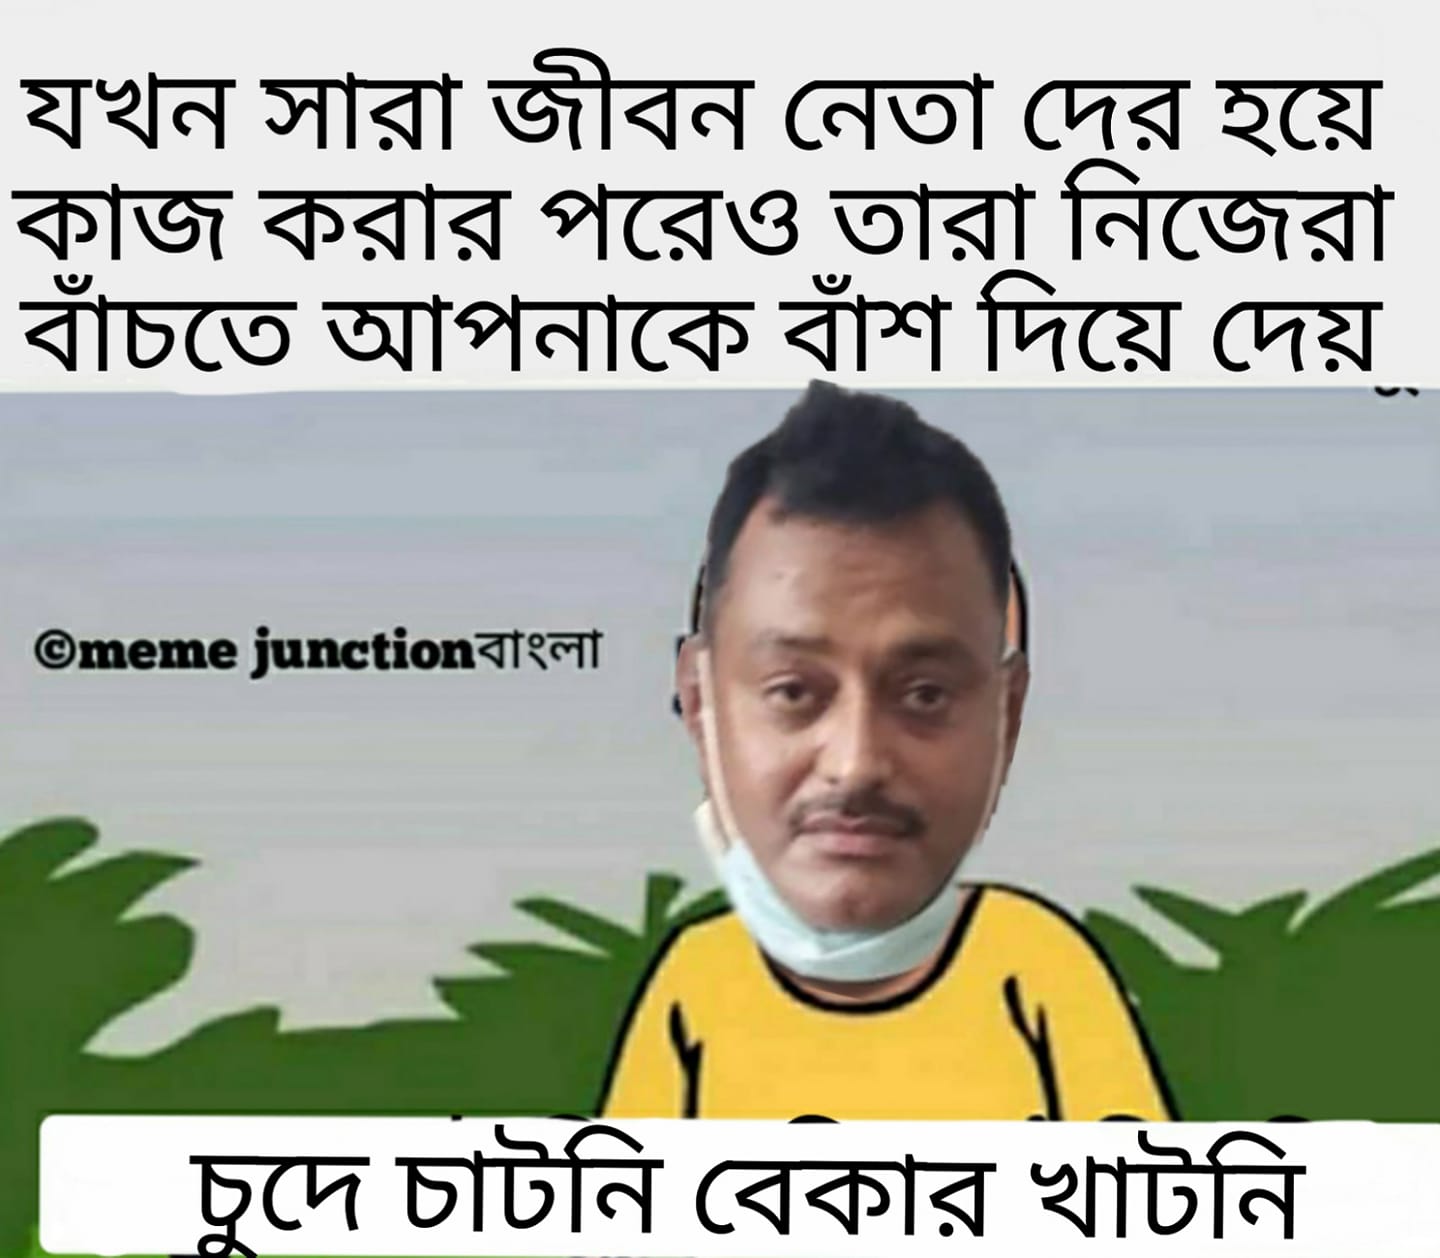
Text: যখন সারা জীবন নেতা দের হয়ে কাজ করার পরেও তারা নিজেরা বাঁচতে আপনাকে বাঁশ দিয়ে দেয় চুদে চাটনি বেকার খাটনি
Label: Hate
Hate category: Political
Targeted group: Organization